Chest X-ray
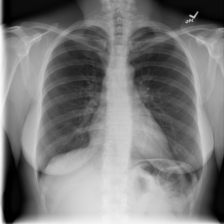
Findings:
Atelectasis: negative
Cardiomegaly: negative
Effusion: negative
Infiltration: negative
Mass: negative
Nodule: negative
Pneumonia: negative
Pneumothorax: negative
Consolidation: negative
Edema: negative
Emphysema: negative
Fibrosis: negative
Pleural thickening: negative
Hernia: negative